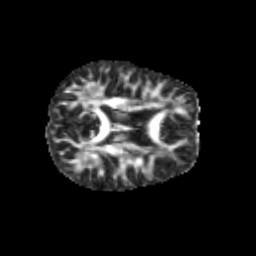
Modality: FA
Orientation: axial
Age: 9
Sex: female
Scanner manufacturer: siemens
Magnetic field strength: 3 T
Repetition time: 3.8 s
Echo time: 0.07 s